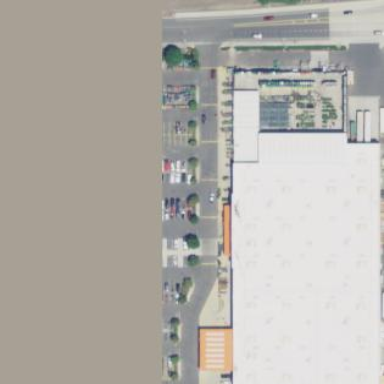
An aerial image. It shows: Retail area.